Question: How can I target (in JXTable) a specific column values from different rows to open a new frame when I double click?

I have this code for now:
'''
myTable.addMouseListener(new MouseAdapter() {
public void mouseClicked(MouseEvent e) {
if (e.getClickCount() == 2) {
JXTable target = (JXTable)e.getSource();
int row = target.getSelectedRow();
int column = target.getTableColumn(3); //for example the third column
new Detail().setVisible(true);
}
}
});
'''
Solved with this code:
'''
final JOptionPane pane = new JOptionPane((Frame) null, JOptionPane.PLAIN_MESSAGE, JOptionPane.DEFAULT_OPTION);
final JDialog d = pane.createDialog((Frame) null, "Comments");
d.setModal(false);
d.setAlwaysOnTop(true);
d.pack();
myTable.addMouseListener(new MouseAdapter() {
public void mouseClicked(MouseEvent e) {
if (e.getClickCount() == 2) {
int row = myTable.rowAtPoint(e.getPoint());
Object value1 = myTable.getValueAt(row, 4);
pane.setMessage(value1);
if (!d.isVisible())
d.setLocationRelativeTo(myTable);
d.setVisible(true);
}
}
});
'''
UPDATE 1:
As @mKorbel said, I want to use a JPopupMenu like <URL>. But how can I implement a JDialog which opens when the JMenuItem is clicked.
'''
private void createPopupMenu() {
JPopupMenu popup = new JPopupMenu();
JMenuItem MenuItemComments = new JMenuItem("Show Comments");
JMenuItem MenuItemReference = new JMenuItem("Show Reference");
popup.add(MenuItemComments);
popup.add(MenuItemReference);
MouseListener popupListener = new PopupListener(popup);
Table_Employee.addMouseListener(popupListener);
}
private class PopupListener extends MouseAdapter {
private JPopupMenu popup;
PopupListener(JPopupMenu popupMenu) {
popup = popupMenu;
}
@Override
public void mousePressed(MouseEvent e) {
maybeShowPopup(e);
}
@Override
public void mouseReleased(MouseEvent e) {
if (Table_Employee.getSelectedRow() != -1) {
maybeShowPopup(e);
}
}
private void maybeShowPopup(MouseEvent e) {
if (e.isPopupTrigger()) {
// get row that pointer is over
int row = Table_Employee.rowAtPoint(e.getPoint());
// if pointer is over a selected row, show popup
if (Table_Employee.isRowSelected(row)) {
popup.show(e.getComponent(), e.getX(), e.getY());
}
}
}
}
'''
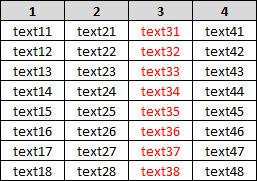
Answer: 1. don't create a new J(X)Frame on runtime, contents of this container will be the same, no reason for that, create that once time, reuse this container, and for visibility on the screen (to hide / show) use setVisible(false / true)
2. don't create a J(X)Frame, create a J(X)Dialog with parent to the JXTable, then dialog will be centered to the JXTables
3. you can to use ListSelectionListener too, but with single selection model
4. read Oracle tutorial about JList, JTable and ListSelectionListener, logics will be the same and for SwingX components too,
5. I'd be use JPopup as control for displaying the JDialog, just to avoids annoying events came from mouse or keyboard
EDIT
have to add
- 'd.setDefaultCloseOperation(JDialog.HIDE_ON_CLOSE)', then 'JDialog' never will be closed only changed to the 'setVisible(false);'- have to code value from selected 'JTable's row, - create a new, separate void that fills value from 'JTable's row to the 'JComponent's placed into 'JDialog'- be ensure that 'J(X)Table' has changed 'selectionMode' to the 'single selection'- (not required) now you can possitioning 'JDialog' on the screen, 'JDialog' still is not visible on the screen- thenafter to call 'd.setVisble(true)', I'd suggest wrap this code line to the 'invokeLater()', then 'JDialog' will be visible after all changes are done, move this event to the end of the 'Event Dispatch Thread'